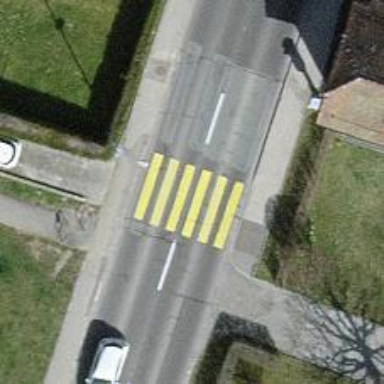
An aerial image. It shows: Zebra crossing on the road.